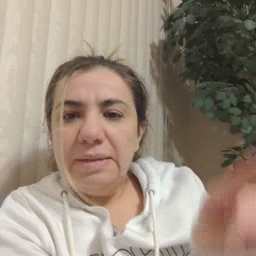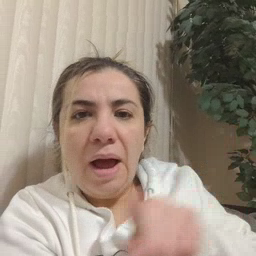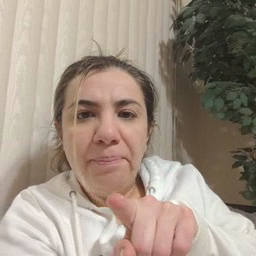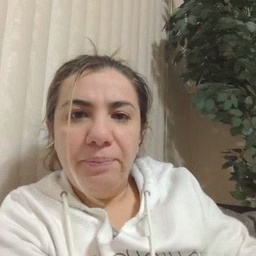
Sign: same